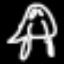
Label: frog